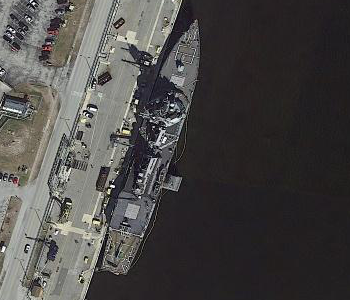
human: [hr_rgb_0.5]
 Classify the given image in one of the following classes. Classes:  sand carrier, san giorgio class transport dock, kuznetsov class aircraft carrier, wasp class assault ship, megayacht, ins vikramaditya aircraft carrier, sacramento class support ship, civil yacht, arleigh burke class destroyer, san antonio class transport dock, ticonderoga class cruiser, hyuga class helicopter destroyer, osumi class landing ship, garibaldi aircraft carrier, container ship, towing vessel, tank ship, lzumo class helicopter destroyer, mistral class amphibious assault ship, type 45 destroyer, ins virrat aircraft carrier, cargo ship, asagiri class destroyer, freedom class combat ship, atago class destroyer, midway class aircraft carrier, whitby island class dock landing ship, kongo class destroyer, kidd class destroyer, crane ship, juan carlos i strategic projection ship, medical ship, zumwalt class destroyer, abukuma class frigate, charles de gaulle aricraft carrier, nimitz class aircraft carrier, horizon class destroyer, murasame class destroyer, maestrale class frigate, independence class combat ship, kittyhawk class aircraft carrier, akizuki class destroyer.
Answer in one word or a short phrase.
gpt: Arleigh Burke class destroyer